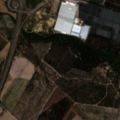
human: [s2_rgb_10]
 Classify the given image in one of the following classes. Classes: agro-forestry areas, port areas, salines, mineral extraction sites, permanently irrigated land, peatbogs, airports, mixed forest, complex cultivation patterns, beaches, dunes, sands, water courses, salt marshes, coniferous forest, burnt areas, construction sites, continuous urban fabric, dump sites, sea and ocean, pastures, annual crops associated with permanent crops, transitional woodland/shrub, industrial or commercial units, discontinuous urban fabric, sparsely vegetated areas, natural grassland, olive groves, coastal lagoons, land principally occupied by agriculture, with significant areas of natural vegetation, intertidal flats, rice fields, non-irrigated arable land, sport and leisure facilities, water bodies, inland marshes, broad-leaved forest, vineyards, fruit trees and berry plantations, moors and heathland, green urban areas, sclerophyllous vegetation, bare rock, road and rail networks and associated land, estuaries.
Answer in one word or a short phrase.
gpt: continuous urban fabric